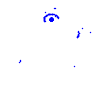
Particle: pion